Question: Here is my questions: What is the right event to hook in for adding a product to quote programmatically (entry sales_flat_quote_item table). Also i have to catch the items/products added to cart from an user/customer, because their data informations will determine the product which will be added programmatically. So the scenario would be:
1. user/customer adds a product to cart
2. find the right event for hook in
3. fetch informations about the products added to cart
4. add additional product to cart based on a product id and modified its data
In my opinion its better to work with the quote, before the products are written to the database.
I figure out how to add it through . But i would like to do it through an event observer instead of overwriting core classes.
After more research and suggestions here in the post, i was able to get it working. The key thing for me was the understanding of the objects in the observer, their classes and class methods with
'''
var_dump(get_class($quote)); // $item // $product
var_dump(get_class_methods($quote)); // $item // $product
'''
Now knowing the methods are available its easier to figure it out:
Event:
'''
<events>
<checkout_cart_product_add_after>
<observers>
<unifiedarts_configurablebundleset>
<type>singleton</type>
<class>Namespace_ConfigurableBundleSet_Model_Observer</class>
<method>salesQuoteEditItems</method>
</unifiedarts_configurablebundleset>
</observers>
</checkout_cart_product_add_after>
</events>
'''
And observer data:
'''
public function salesQuoteEditItems($observer)
{
$event = $observer->getEvent();
$item = $event->getQuoteItem();
$product = $item->getProduct();
$quote = $item->getQuote();
$parent = Mage::getModel('catalog/product')->load($product->getParentProductId());
if($parent->getTypeId() == 'bundle')
{
if($product->getTypeId() == 'configurable')
{
if ($simpleItem = $item->getOptionByCode('simple_product'))
{
// check if the simple product is in the table
if(!$quote->hasProductId($simpleItem->getProduct()->getId()))
{
echo '<br /><br /> no simple, add it';
echo ' simple id '.$simpleItem->getProduct()->getId();
$simple = Mage::getModel('catalog/product')->load($simpleItem->getProduct()->getId());
$quoteItem = Mage::getModel('sales/quote_item')->setProduct($simple);
$parentItem = ( $item->getParentItem() ? $item->getParentItem() : $item );
echo 'simple id '.$simpleItem->getProduct()->getId();
$item->setRowWeight($product->getWeight());
$quoteItem->setQuote($quote);
$quoteItem->setQty('1');
$quoteItem->setParentItem($parentItem);
$quoteItem->setStoreId(Mage::app()->getStore()->getId());
$quoteItem->setOriginalCustomPrice(0);
$quote->addItem($quoteItem);
$quote->save();
}
else
{
echo 'simple found change someting'; die;
}
}
}
}
}
'''
The hole thing is that my extension has to add an configured Item with the bundle. The product view is working. The hard task is to get it in the cart. Now, everything is working fine till going back and add the product again with different (configured) options.
You see above i try to check for the simple product (which i add manually). The code generates two new rows in the table.
How can i delete the old two entries, or is there a different better approach to set the new data? thanks :)

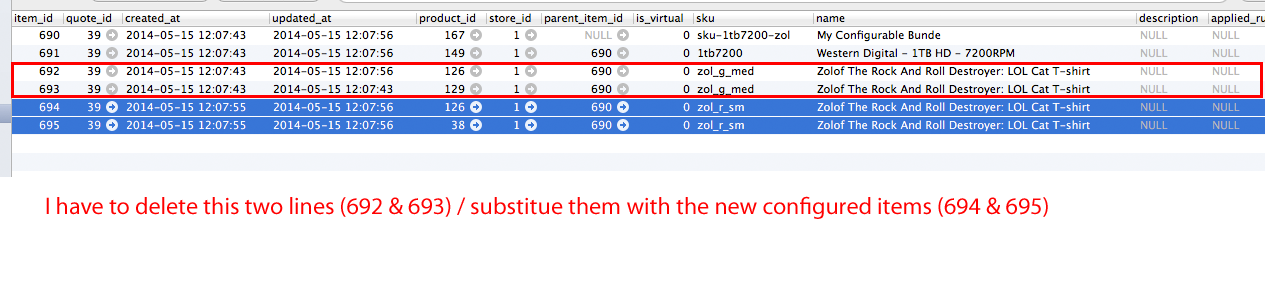
Answer: Declare event observers in config.xml
'''
<events>
<checkout_cart_product_add_after>
<observers>
<custommodule>
<class>custommodule/observer</class>
<method>cartProductAddAfter</method>
</custommodule>
</observers>
</checkout_cart_product_add_after>
<checkout_cart_product_update_after>
<observers>
<custommodule>
<class>custommodule/observer</class>
<method>cartProductUpdateAfter</method>
</custommodule>
</observers>
</checkout_cart_product_update_after>
</events>
'''
Develop the Observers handlers
'''
class Vendor_Custommodule_Model_Observer
{
/* If you'd like to do the same while updating the shopping cart*/
public function cartProductUpdateAfter($observer)
{
$this->cartProductAddAfter($observer);
}
public function cartProductAddAfter($observer)
{
$product = $observer->getEvent()->getProduct();
$currentItem = $observer->getEvent()->getQuoteItem();
$quote = $currentItem->getQuote();
$quoteItems = $quote->getItems();
/* Detect Product ID and Qty programmatically */
$idToAdd = "ANY PRODUCT ID";
$qty = 1;
$productToAdd = Mage::getModel('catalog/product');
/* @var $productToAdd Mage_Catalog_Model_Product */
$productToAdd->load($idToAdd);
$this->_addProductToCart($productToAdd, $qty);
}
protected function _addProductToCart($product, $qty)
{
$cart = Mage::getSingleton('checkout/cart');
/* @var $cart Mage_Checkout_Model_Cart */
if ($product->getId()) {
$cart->addProduct($product, $qty);
return true;
}
return false;
}
}
'''